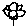
Label: flower